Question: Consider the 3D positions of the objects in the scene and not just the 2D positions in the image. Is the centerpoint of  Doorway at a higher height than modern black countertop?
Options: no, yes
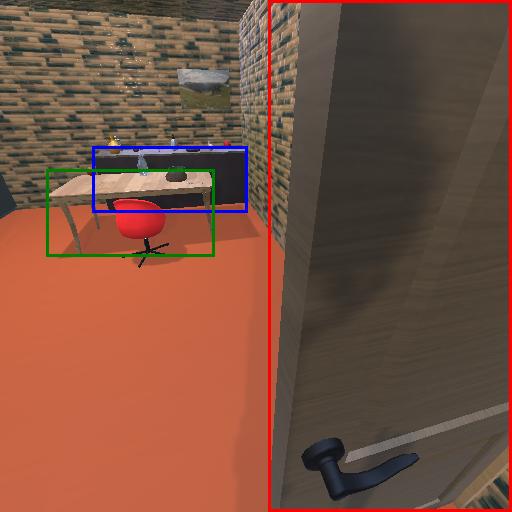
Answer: no